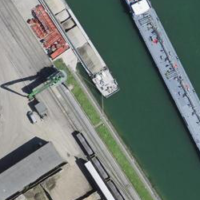
EUNIS habitat code: 15
Species observed at this site:
Melilotus albus